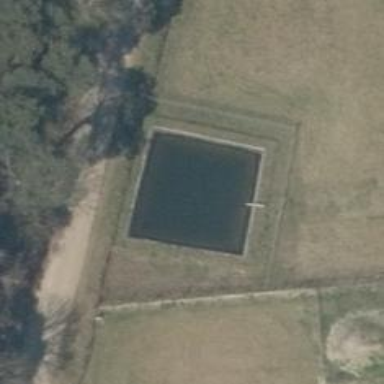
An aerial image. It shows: Emergency fire water pond.